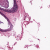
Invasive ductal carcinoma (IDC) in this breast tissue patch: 0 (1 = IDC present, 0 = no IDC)